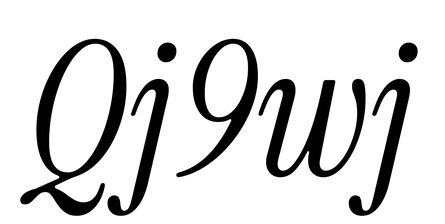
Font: InstrumentSerif-Italic